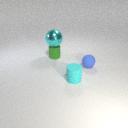
small blue rubber sphere in front of small green rubber cylinder